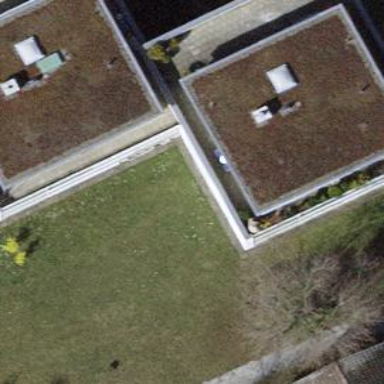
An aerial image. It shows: Flat-roofed apartment building.